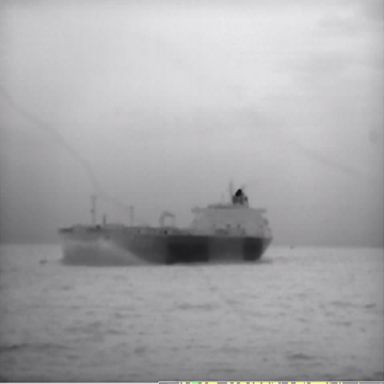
There is a liner in the infrared image.